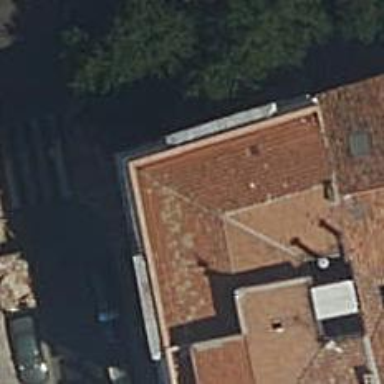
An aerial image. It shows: Restaurant.